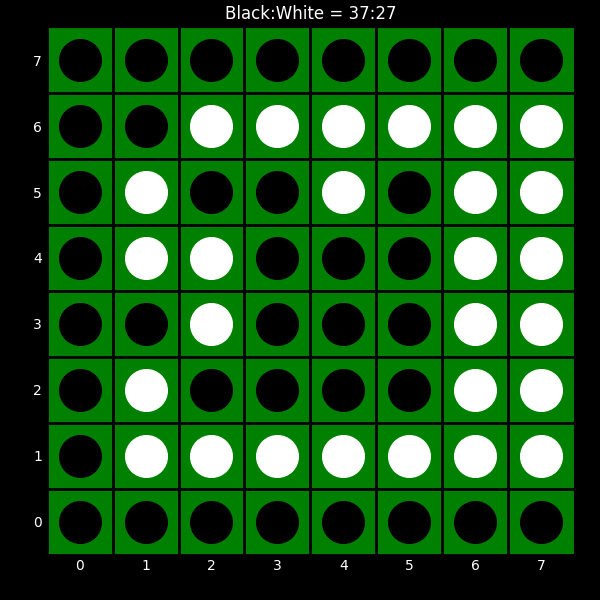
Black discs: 37
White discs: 27